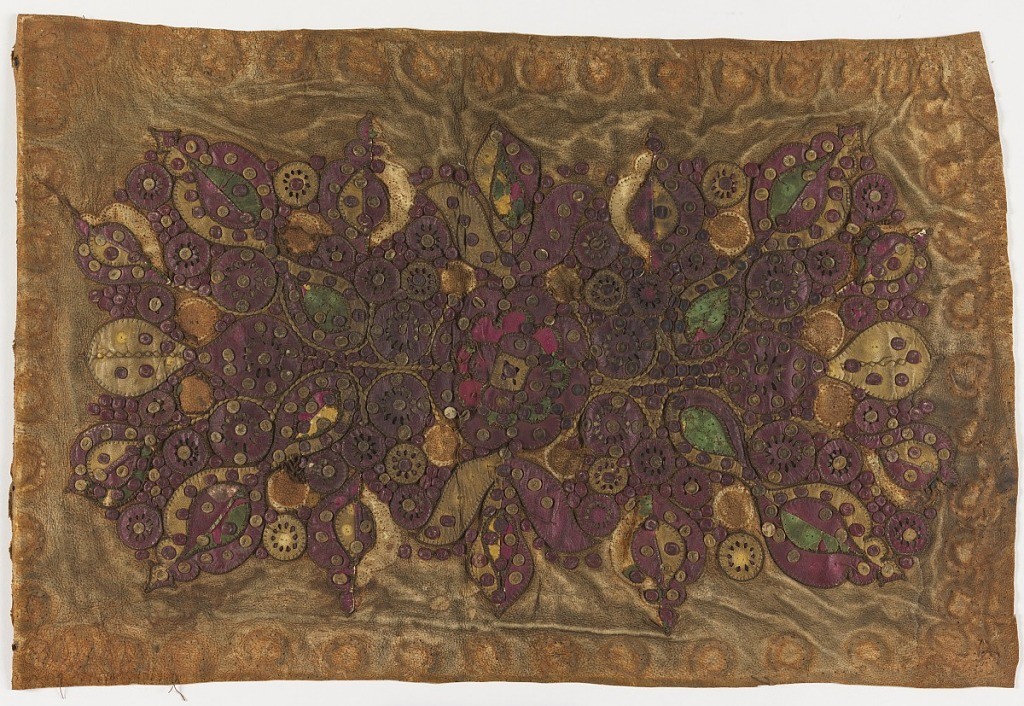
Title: Textile
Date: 19th century
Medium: leather Technique: appliquéd and embroidered
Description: Leather appliquéd on leather showing abstracted floral design composed of various shapes, primarily small circles. With some stem stitch embroidery.